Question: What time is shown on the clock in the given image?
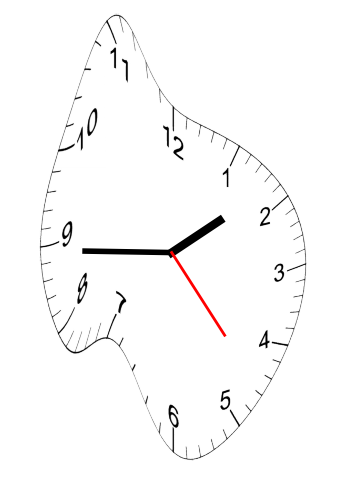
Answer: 01:44:23